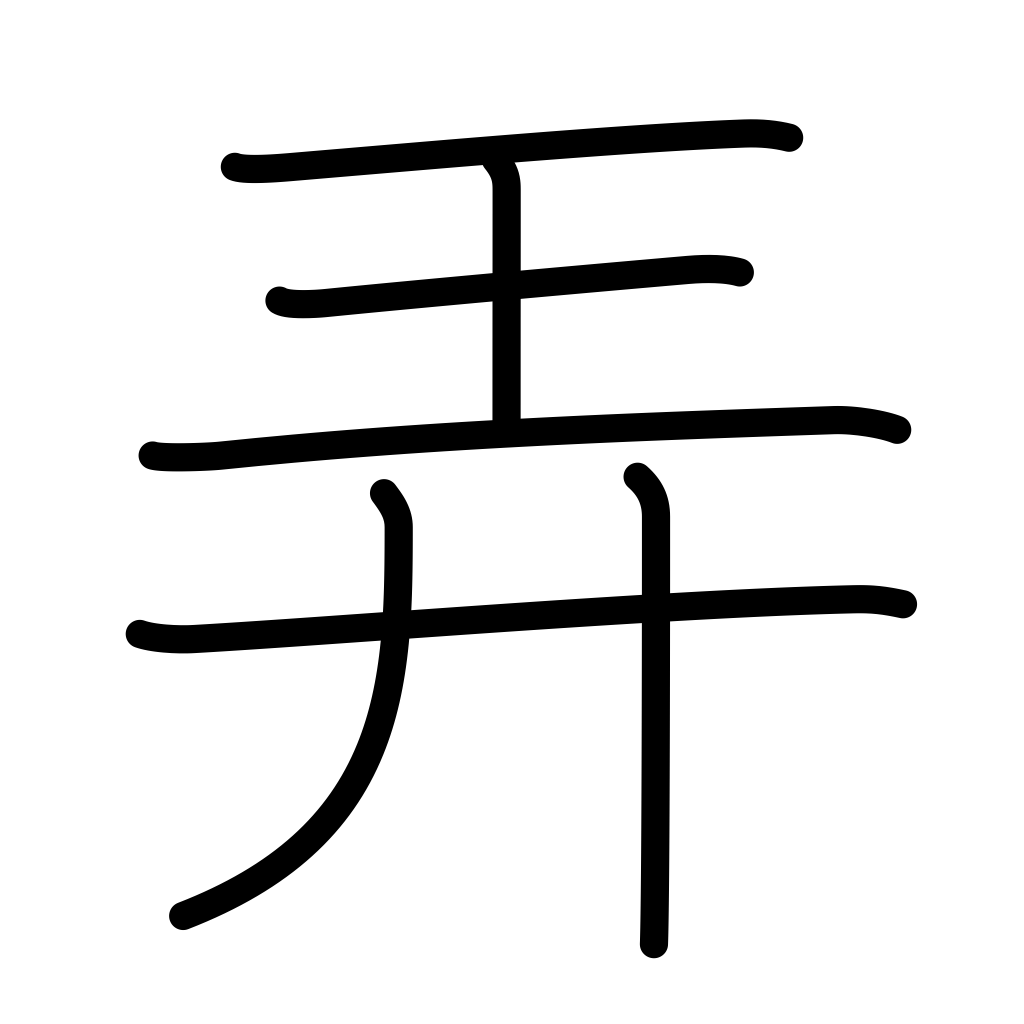
Meaning: play with, tamper, trifle with